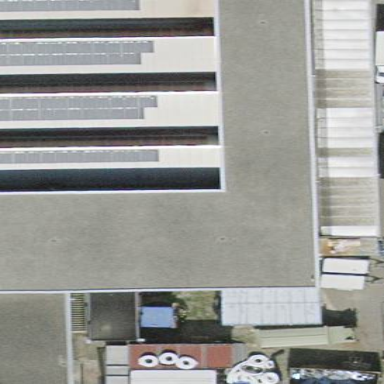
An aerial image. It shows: Industrial building.